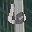
Label: 6